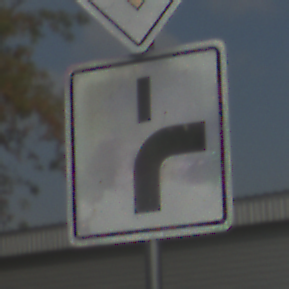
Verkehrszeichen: VerlaufVorfahrtsstrasse8
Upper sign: Vorfahrtsstrasse
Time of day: MorningAfternoon
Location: Outdoor (Suburban)
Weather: PartlyCloudy
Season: NotSpecified
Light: Natural